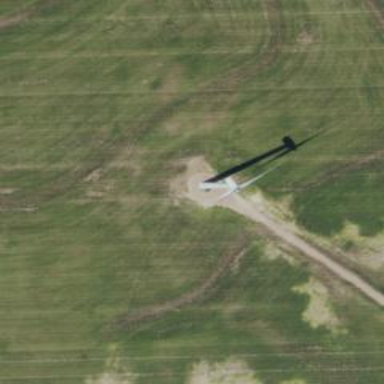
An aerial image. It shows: Wind generator powered by horizontal-axis wind turbine.